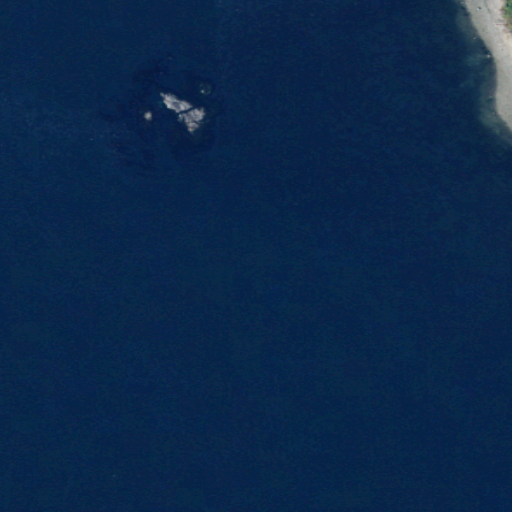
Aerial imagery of bar in Washington named Shark Reef containing open water, barren land, grassland, and low intensity development